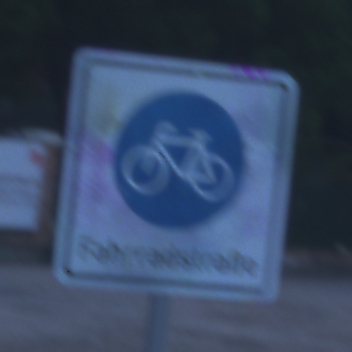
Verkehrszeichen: BeginnFahrradstrasse
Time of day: Dawn
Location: Outdoor (Urban)
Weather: PartlyCloudy
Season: NotSpecified
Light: Natural